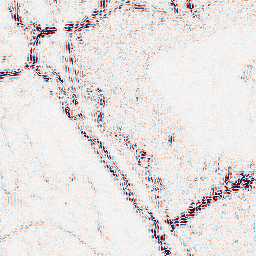
Category: wavelet
Decomposition family: wavelet_biorthogonal
Decomposition parameters: wavelet: bior4.4
level: 2
Upsampling method: sinc_blackman
Upsampling parameters: scale: 4
kernel_size: 16
Upsampling scale: 4